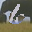
Label: 6